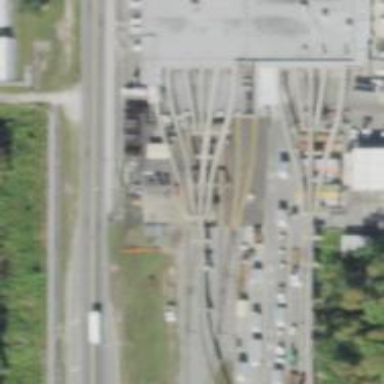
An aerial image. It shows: Yard with electrified monorail railway bridge.